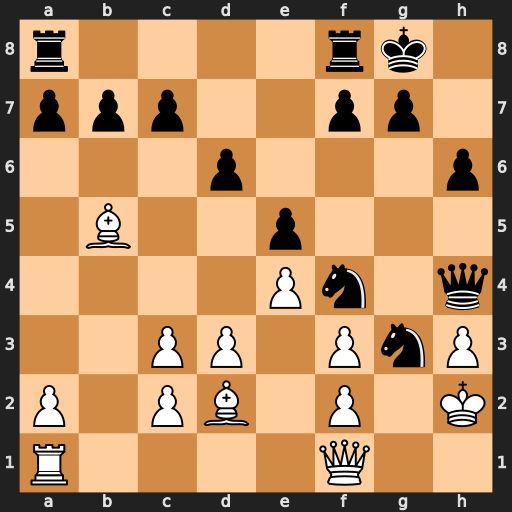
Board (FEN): r4rk1/ppp2pp1/3p3p/1B2p3/4Pn1q/2PP1PnP/P1PB1P1K/R4Q2
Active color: w
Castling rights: -
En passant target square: -
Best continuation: fxg3 Qf6 gxf4